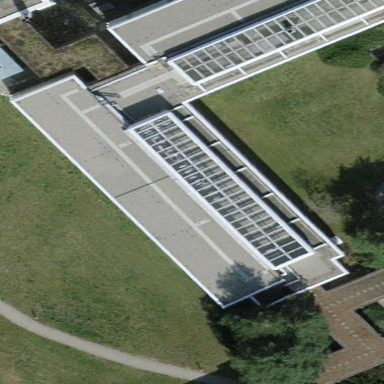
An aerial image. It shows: Office building.